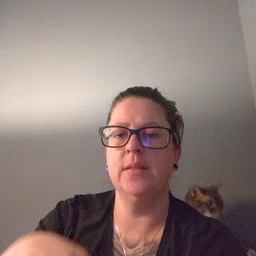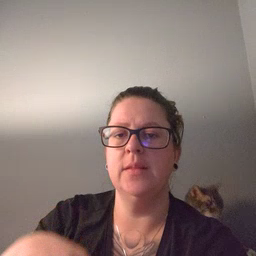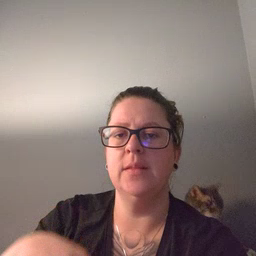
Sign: down